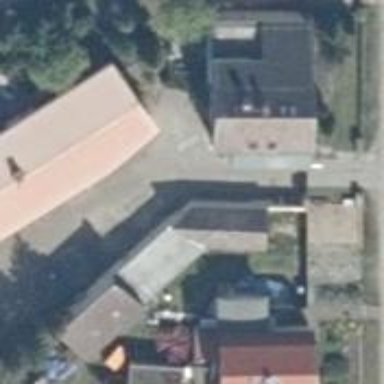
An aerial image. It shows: Car repair shop.